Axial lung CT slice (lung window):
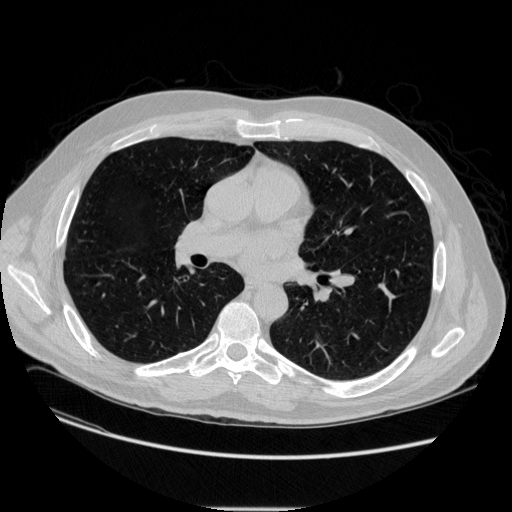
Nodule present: no